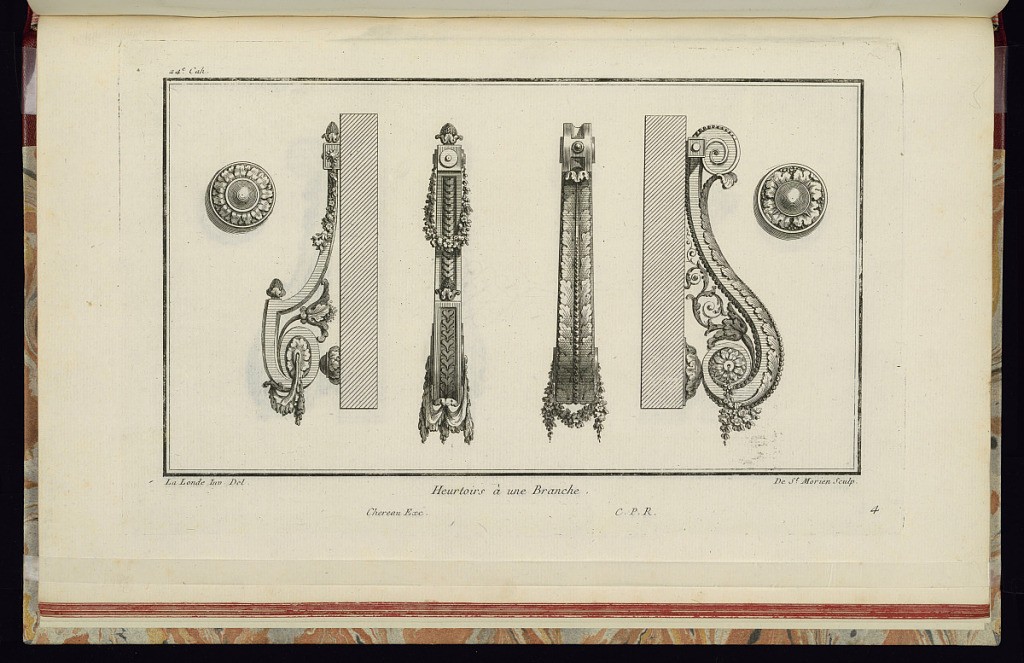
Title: Heurtoirs à une Branche
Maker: Richard de Lalonde, French, active 1780–96
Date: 1775-1788
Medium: Etching on off-white laid paper
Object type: Print
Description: Designs for two doorknockers showing their front and profile views, and their rosette plates on either side. The knocker on the left has a pinecone finial at top, a vertical band of pilastre, a garland of flowers, and drapery at the bottom. The knocker on the right has a simple bead detail at the hinge, a vertical strand of acanthus leaf with bead detailing down the center, and a garland of flowers at the bottom. The plate is signed and numbered.